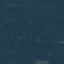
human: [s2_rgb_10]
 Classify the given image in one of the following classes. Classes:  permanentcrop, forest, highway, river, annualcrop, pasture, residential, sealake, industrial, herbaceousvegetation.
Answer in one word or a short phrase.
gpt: Forest